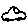
Label: car